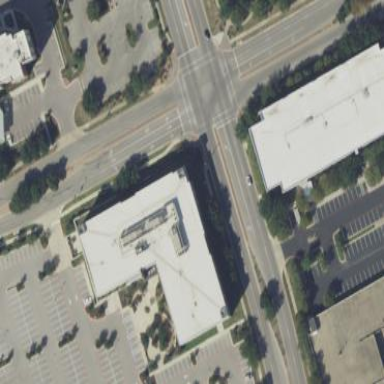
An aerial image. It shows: Office building.